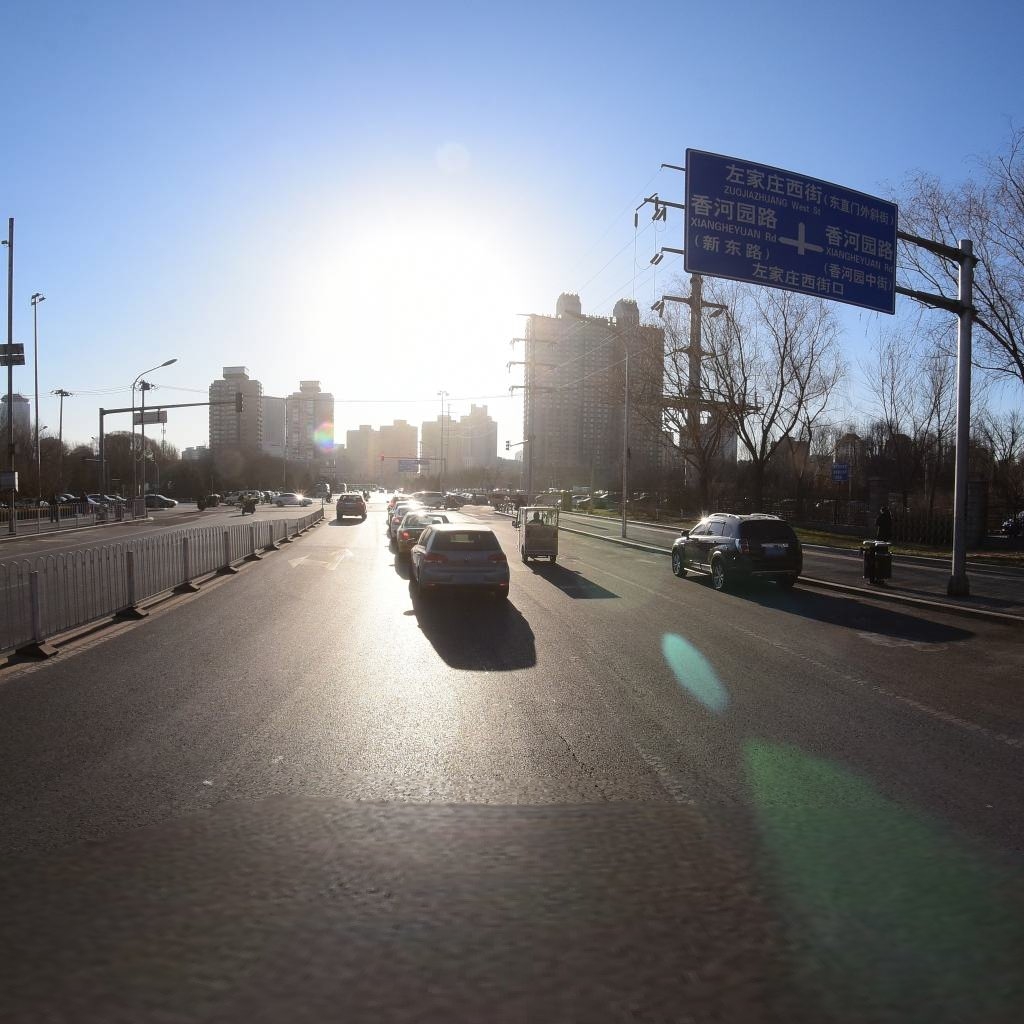
Region: Dongcheng
Road damage annotations: longitudinal crack